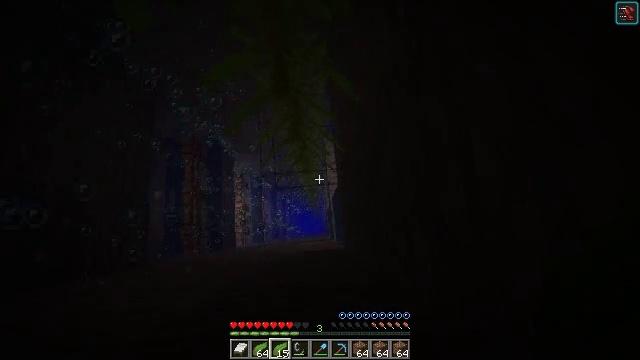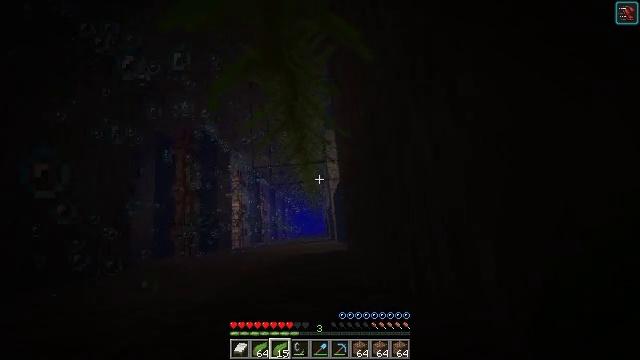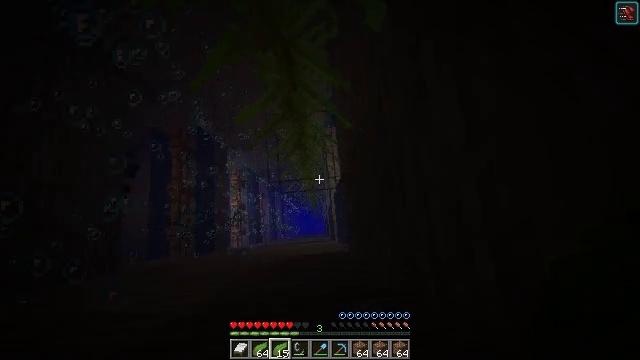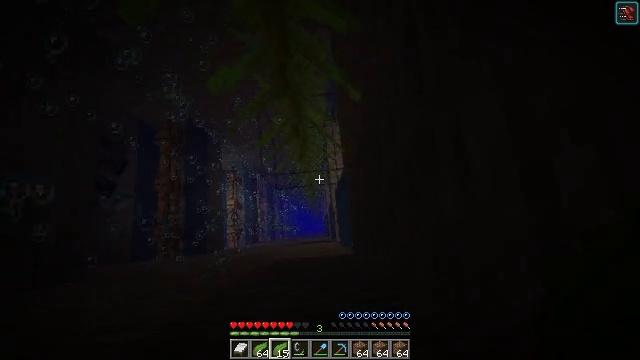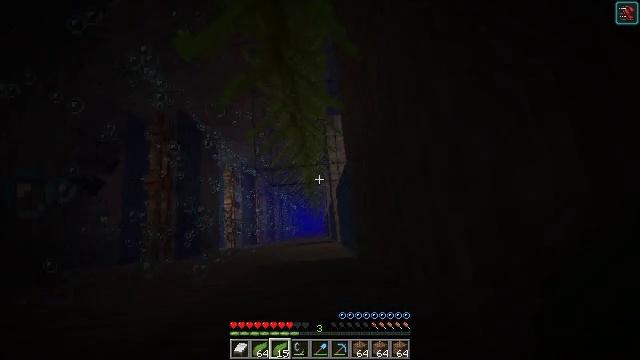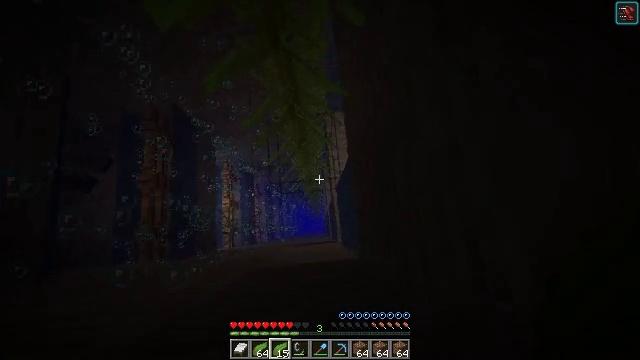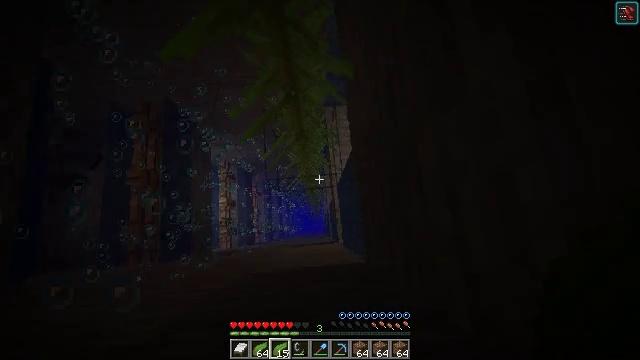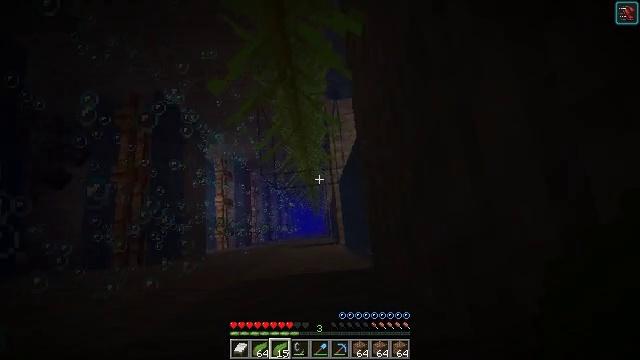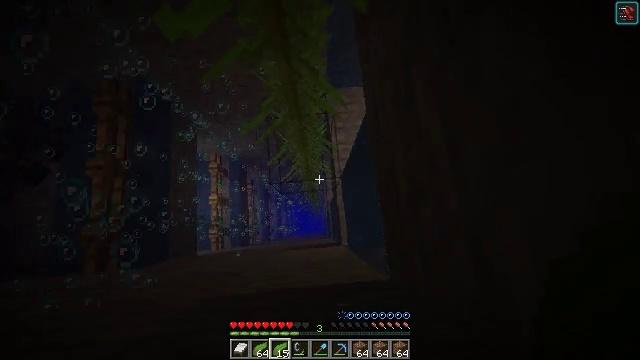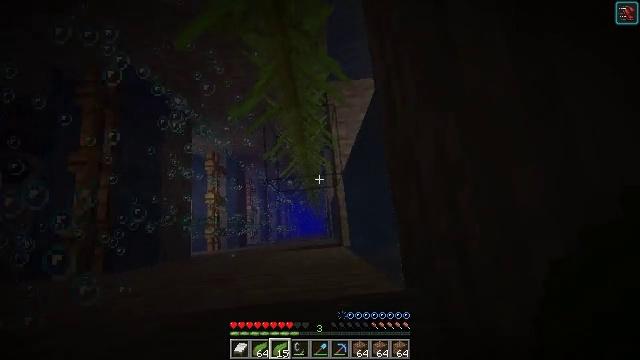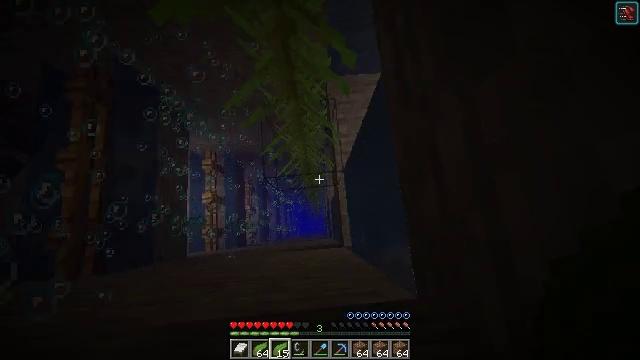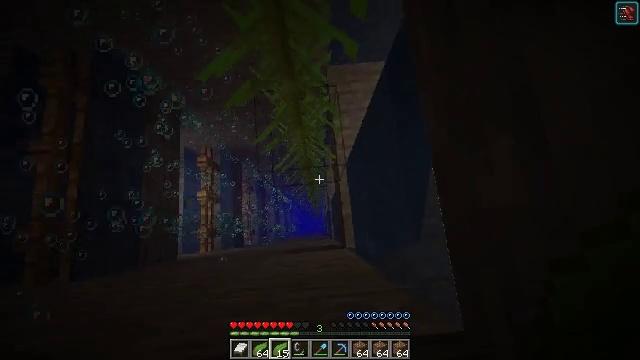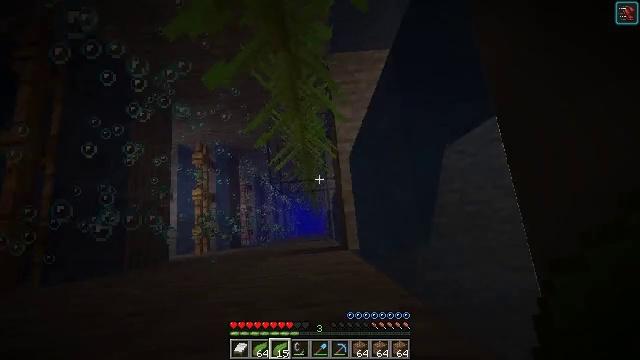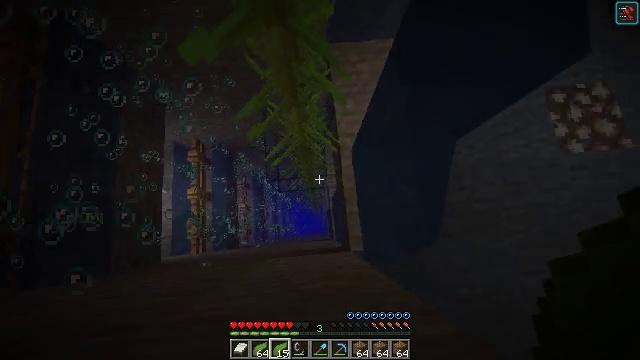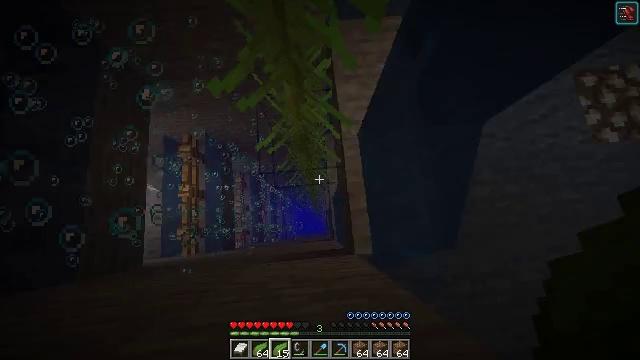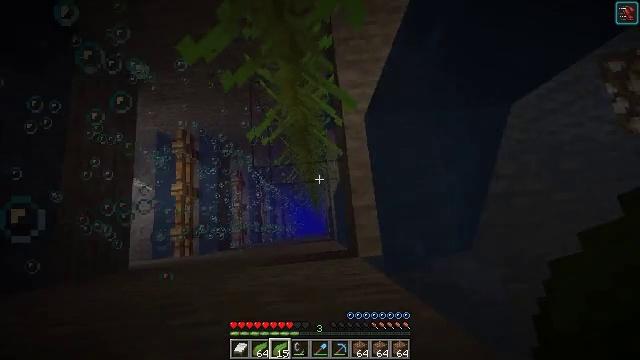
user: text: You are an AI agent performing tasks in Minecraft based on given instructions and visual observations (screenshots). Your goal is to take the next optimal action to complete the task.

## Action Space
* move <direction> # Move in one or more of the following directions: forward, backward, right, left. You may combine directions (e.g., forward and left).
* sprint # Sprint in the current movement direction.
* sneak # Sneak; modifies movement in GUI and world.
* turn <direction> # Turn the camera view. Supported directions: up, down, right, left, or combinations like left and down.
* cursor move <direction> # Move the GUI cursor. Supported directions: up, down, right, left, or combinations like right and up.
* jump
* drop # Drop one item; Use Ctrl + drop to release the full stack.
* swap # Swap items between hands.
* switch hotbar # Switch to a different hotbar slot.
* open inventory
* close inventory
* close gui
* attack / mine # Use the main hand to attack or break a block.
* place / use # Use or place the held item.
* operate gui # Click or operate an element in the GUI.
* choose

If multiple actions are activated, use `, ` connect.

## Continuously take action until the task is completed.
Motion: motion action
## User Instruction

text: Gather kelp plant by attacking it underwater.
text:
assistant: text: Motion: move back, sneak
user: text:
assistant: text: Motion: sneak
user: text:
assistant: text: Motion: sneak
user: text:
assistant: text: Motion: sneak
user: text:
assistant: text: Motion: sneak
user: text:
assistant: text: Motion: sneak
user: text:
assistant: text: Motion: sneak
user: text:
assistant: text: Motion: sneak
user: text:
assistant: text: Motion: sneak
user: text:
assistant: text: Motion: sneak
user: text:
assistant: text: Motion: sneak
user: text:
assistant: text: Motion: sneak
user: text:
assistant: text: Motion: sneak
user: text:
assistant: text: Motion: sneak
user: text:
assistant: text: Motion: sneak
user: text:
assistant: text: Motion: sneak
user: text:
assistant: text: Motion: sneak
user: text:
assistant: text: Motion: sneak
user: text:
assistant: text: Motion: sneak
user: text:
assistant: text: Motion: sneak
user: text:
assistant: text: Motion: sneak
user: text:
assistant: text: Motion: sneak
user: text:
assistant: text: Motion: sneak
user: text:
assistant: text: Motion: sneak
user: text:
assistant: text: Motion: sneak
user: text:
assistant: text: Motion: sneak
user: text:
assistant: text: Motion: sneak
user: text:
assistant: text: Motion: sneak
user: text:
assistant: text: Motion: sneak
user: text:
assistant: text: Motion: sneak